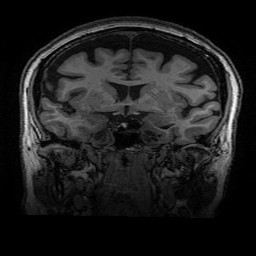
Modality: T1w
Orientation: sagittal
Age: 74
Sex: female
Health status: healthy
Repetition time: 2.53 s
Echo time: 0.0034 s